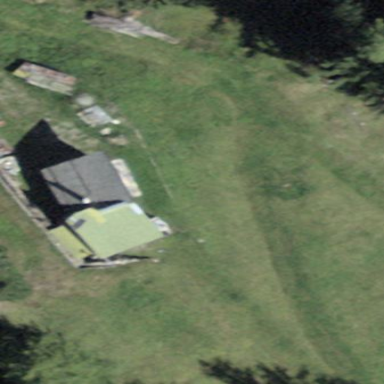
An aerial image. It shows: Gabled house with the roof oriented across.